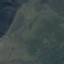
Land use / land cover: HerbaceousVegetation